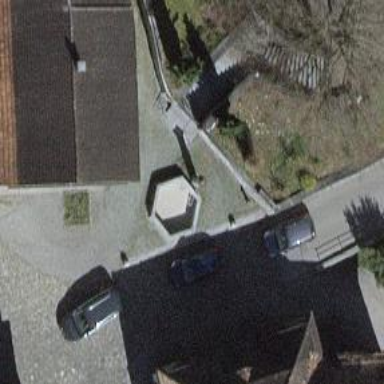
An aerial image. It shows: Fountain.